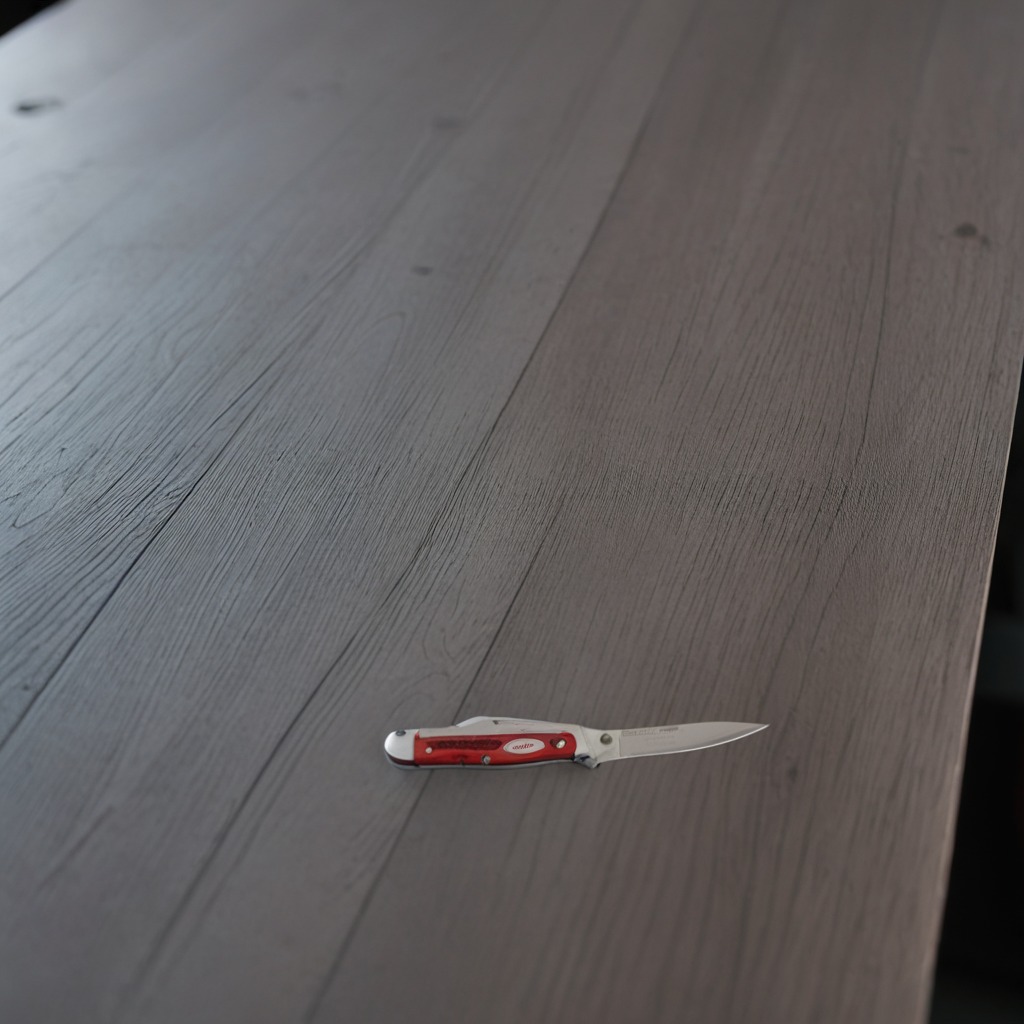
A utility knife is lying on a table in a small garage at twilight.